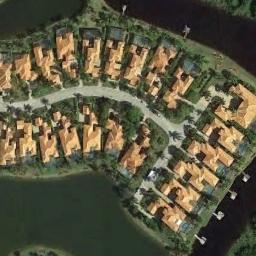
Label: dense_residential